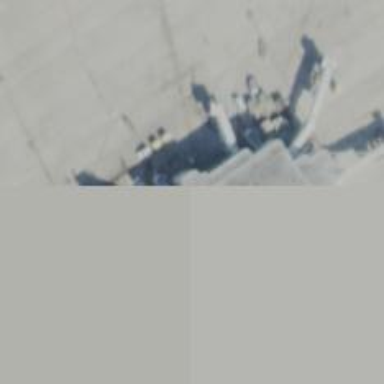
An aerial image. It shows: Airport gate.